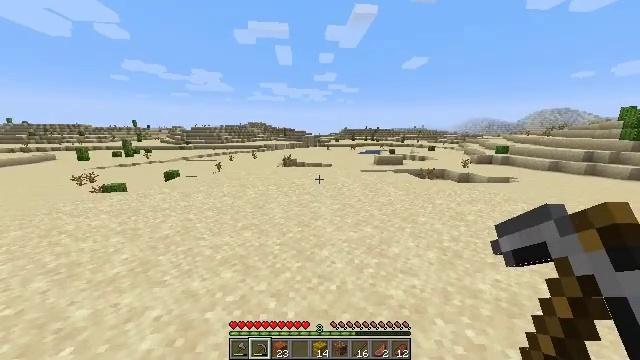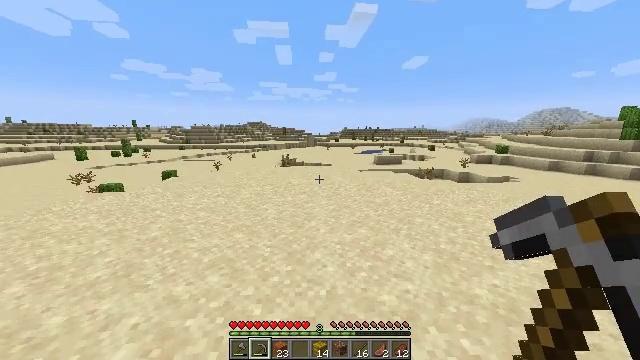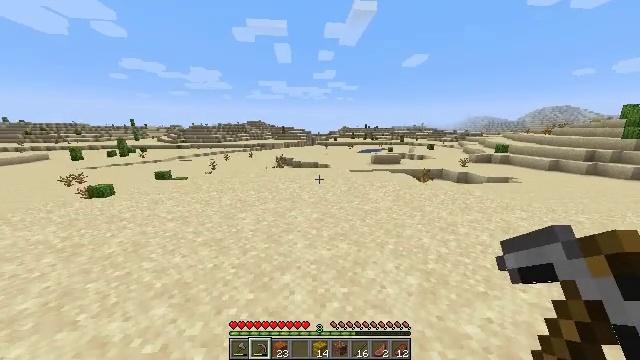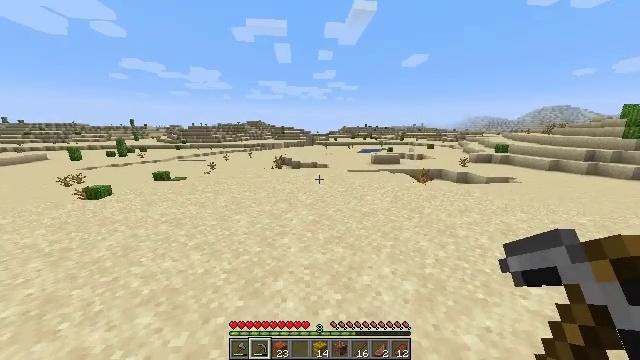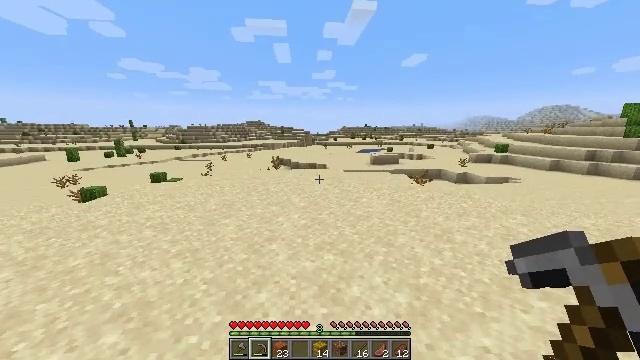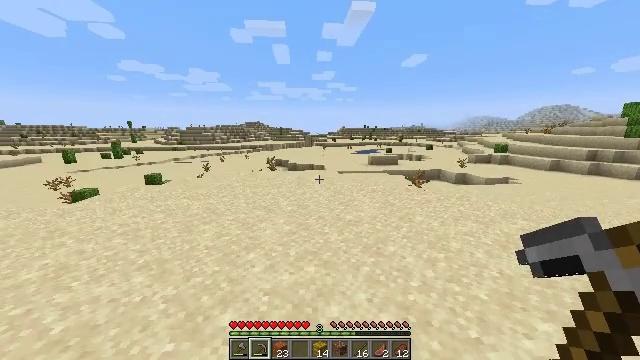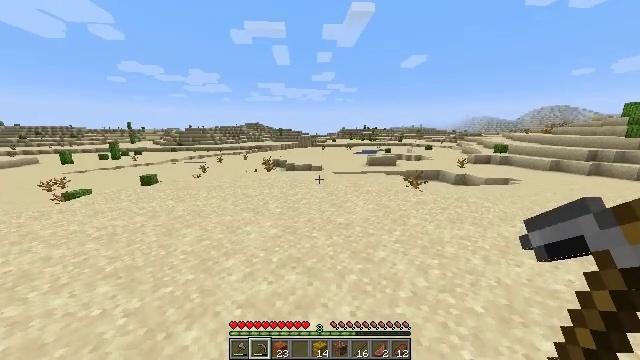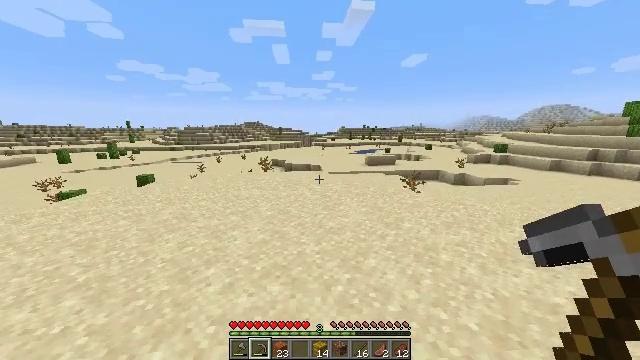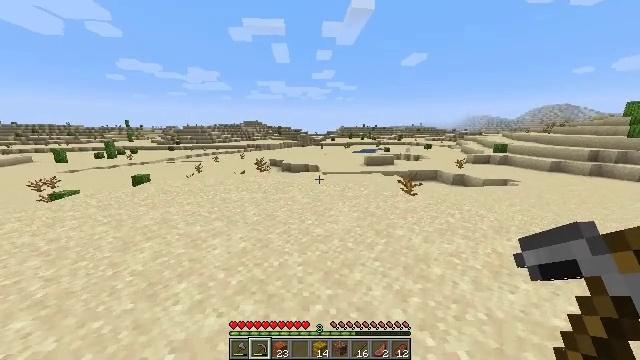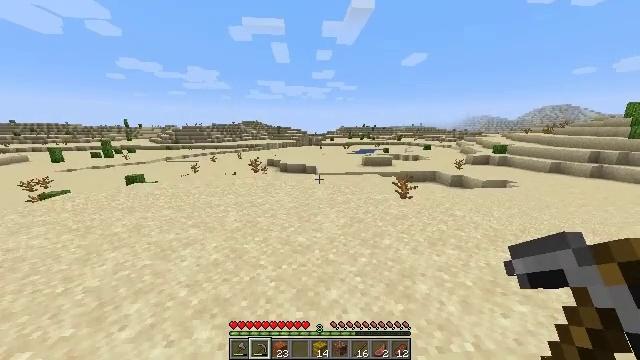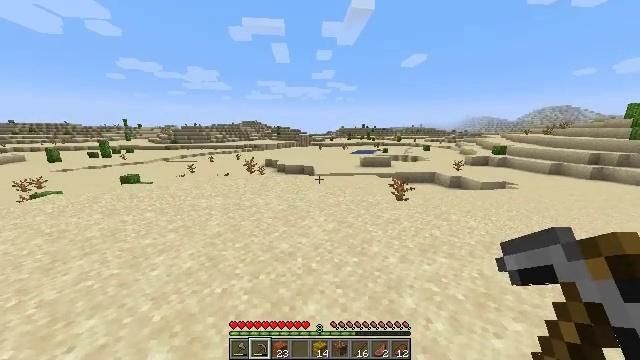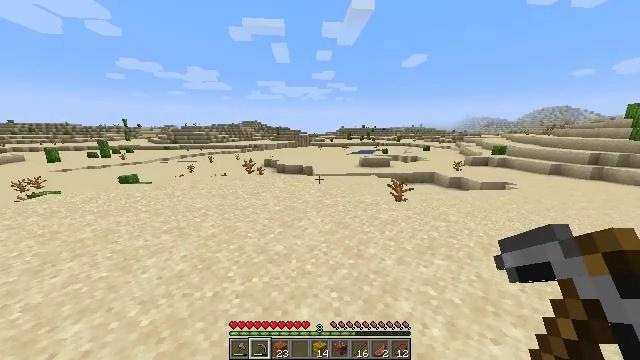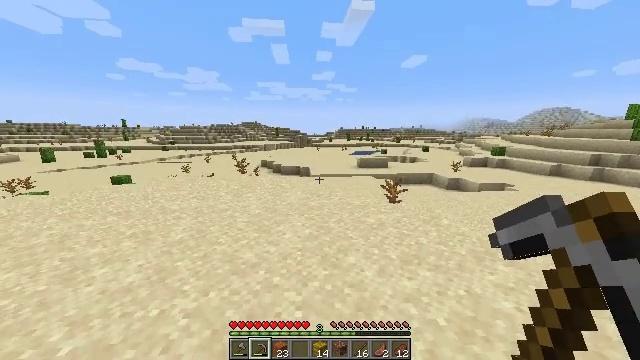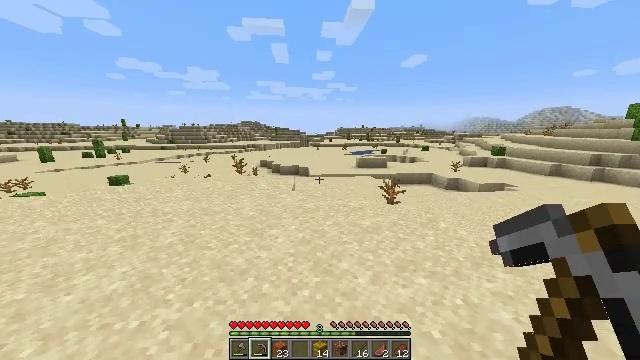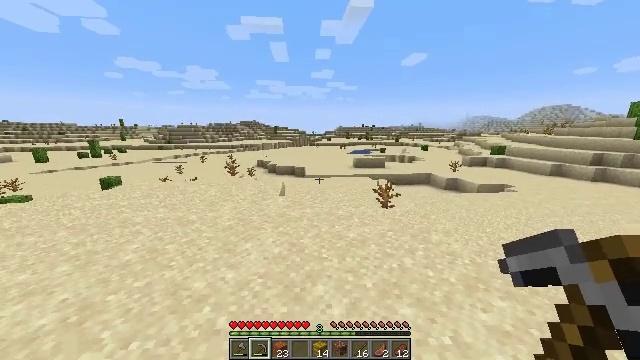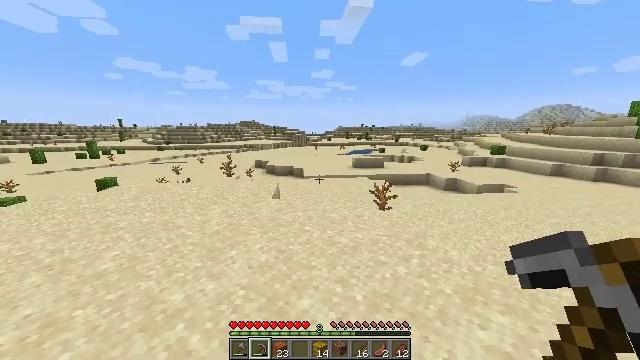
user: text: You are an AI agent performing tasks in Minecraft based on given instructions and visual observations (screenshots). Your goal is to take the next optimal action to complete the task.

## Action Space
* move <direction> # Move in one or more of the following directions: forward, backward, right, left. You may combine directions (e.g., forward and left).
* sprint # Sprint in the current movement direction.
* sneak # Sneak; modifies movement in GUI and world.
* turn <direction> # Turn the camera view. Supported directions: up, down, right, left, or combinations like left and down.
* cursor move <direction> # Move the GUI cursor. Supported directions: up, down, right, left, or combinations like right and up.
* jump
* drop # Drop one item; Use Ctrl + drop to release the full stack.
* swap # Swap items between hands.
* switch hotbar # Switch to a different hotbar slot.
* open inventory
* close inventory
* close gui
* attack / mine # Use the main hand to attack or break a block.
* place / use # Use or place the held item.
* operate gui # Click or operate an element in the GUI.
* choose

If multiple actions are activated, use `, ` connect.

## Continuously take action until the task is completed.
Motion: motion action
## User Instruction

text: Mine the dead bush in the desert.
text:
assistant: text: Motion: move forward and move right, sprint
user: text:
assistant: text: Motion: move forward and move right, sprint
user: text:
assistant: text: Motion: move forward and move right, sprint
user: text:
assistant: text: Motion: move forward and move right, sprint
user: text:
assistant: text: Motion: move forward and move right, sprint
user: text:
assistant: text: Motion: move forward and move right, sprint
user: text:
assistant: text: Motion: move forward and move right, sprint
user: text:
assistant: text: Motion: move forward and move right, sprint
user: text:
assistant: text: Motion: move forward and move right, sprint
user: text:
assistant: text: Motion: move forward and move right, sprint
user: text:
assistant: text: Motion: move forward and move right, sprint
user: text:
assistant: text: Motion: move forward and move right, sprint
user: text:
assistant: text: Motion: move forward and move right, sprint
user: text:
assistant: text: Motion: move forward and move right, sprint
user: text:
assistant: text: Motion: move forward and move right, sprint
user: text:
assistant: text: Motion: move forward and move right, sprint
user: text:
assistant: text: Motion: move forward and move right, sprint
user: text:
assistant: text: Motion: move forward and move right, sprint
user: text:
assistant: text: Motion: move forward and move right, sprint
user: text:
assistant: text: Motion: move forward and move right, sprint, turn right and up
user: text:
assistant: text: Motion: move forward and move right, sprint, turn right and up
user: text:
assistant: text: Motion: move forward and move right, sprint, turn right and up
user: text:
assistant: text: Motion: move forward and move right, sprint
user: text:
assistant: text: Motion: move forward and move right, sprint
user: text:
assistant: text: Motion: move forward and move right, sprint
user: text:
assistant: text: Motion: move forward and move right, sprint
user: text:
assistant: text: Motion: move forward and move right, sprint
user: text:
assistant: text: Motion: move forward and move right, sprint
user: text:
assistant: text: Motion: move forward, sprint, turn left and down
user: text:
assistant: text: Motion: move forward, sprint